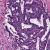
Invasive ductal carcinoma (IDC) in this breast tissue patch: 1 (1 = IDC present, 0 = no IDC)